Field crop: maize
Growth stage: 2
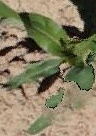
Species: maize